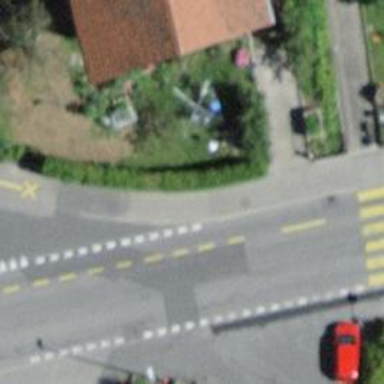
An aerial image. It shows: Bus stop with platform for public transport.